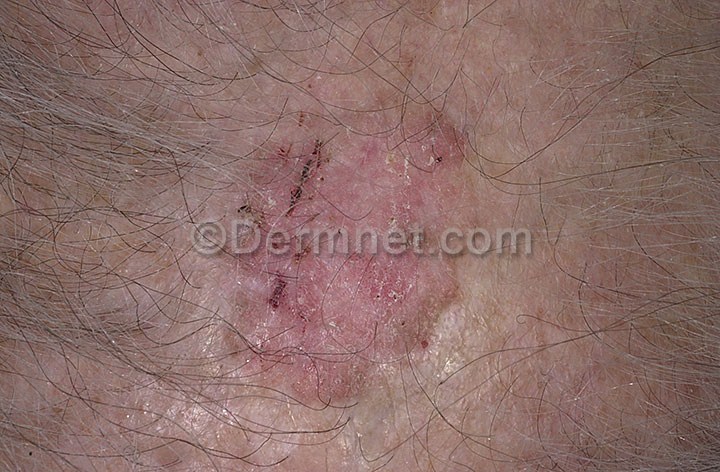
Disease: Actinic Keratosis Basal Cell Carcinoma and other Malignant Lesions